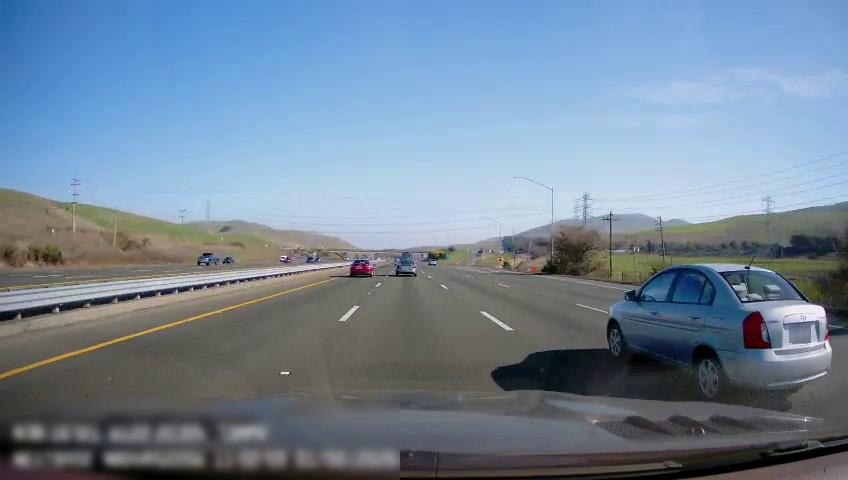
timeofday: Day
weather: Sunny
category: Drivable Space
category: Drivable Space
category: Drivable Space
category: Vehicles | Car
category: Vehicles | Car
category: Vehicles | Car
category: Vehicles | SUV
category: Vehicles | Car
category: Vehicles | Car
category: Lanes | Opposite Lane
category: Lanes | Opposite Lane
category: Lanes | Opposite Lane
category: Lanes | Alternate Lane
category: Lanes | Alternate Lane
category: Lanes | Alternate Lane
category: Lanes | Current Lane
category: Lanes | Alternate Lane